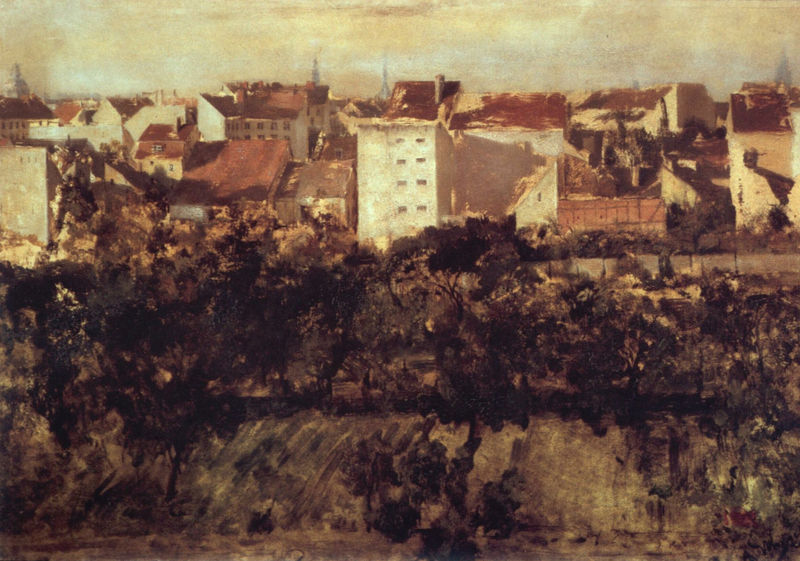
Titel: Blick auf Hinterhäuser
Künstler: Adolph Menzel
Standort: Berlin
Institution: Alte Nationalgalerie
Schlagwörter: baum, blätter, dunkel, gemälde, himmel, laub, schatten, weiß, wolken, baumstämme, bäume, gelb, grün, kirchturm, landschaft, stadt, äste, braun, fenster, frankreich, grau, hell, licht, paris, schwarz, ölbild, ausblick, blick, dach, gebäude, haus, park, rot, weg, wiese, wolke, zaun, beige, malerei, wand, architektur, signatur, öl, ast, baumstamm, erde, feld, felder, ferne, horizont, häuser, hügel, natur, brücke, gebüsch, kirche, sonne, pflanze, pflanzen, front, wald, kamin, schornstein, turm, deutschland, sommer, ruhe, ansicht, fassade, fassaden, ort, vedute, abhang, acker, dorf, dächer, giebel, mauer, schornsteine, dunst, nebel, herbst, platz, schlot, rand, eiffelturm, industrie, kuppel, böschung, realistisch, stimmung, kirchen, kirchtürme, stadtansicht, stadtrand, straßen, wände, schinken, berlin, türme, erdboden, geld, dache, gauben, trüb, verschwommen, jesus, mauern, rotbraun, industrialisierung, signatru, fachwerk, zaum, gaube, großstadt, corinth; lovis, la tour eiffel, vor der stadt, vertrocknet, stad, eifelturm, eifeltrum